Aerial crown-view tile of a tropical tree (Barro Colorado Island, Panama), acquired 20250317:
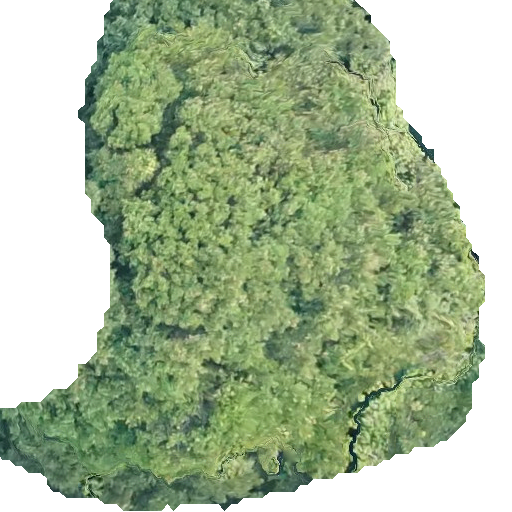
Species: Prioria copaifera
GBIF accepted scientific name: Prioria copaifera
Crown area: 267.233 m²